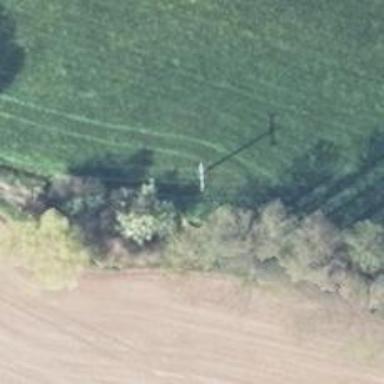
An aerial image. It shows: Power pole.